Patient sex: M
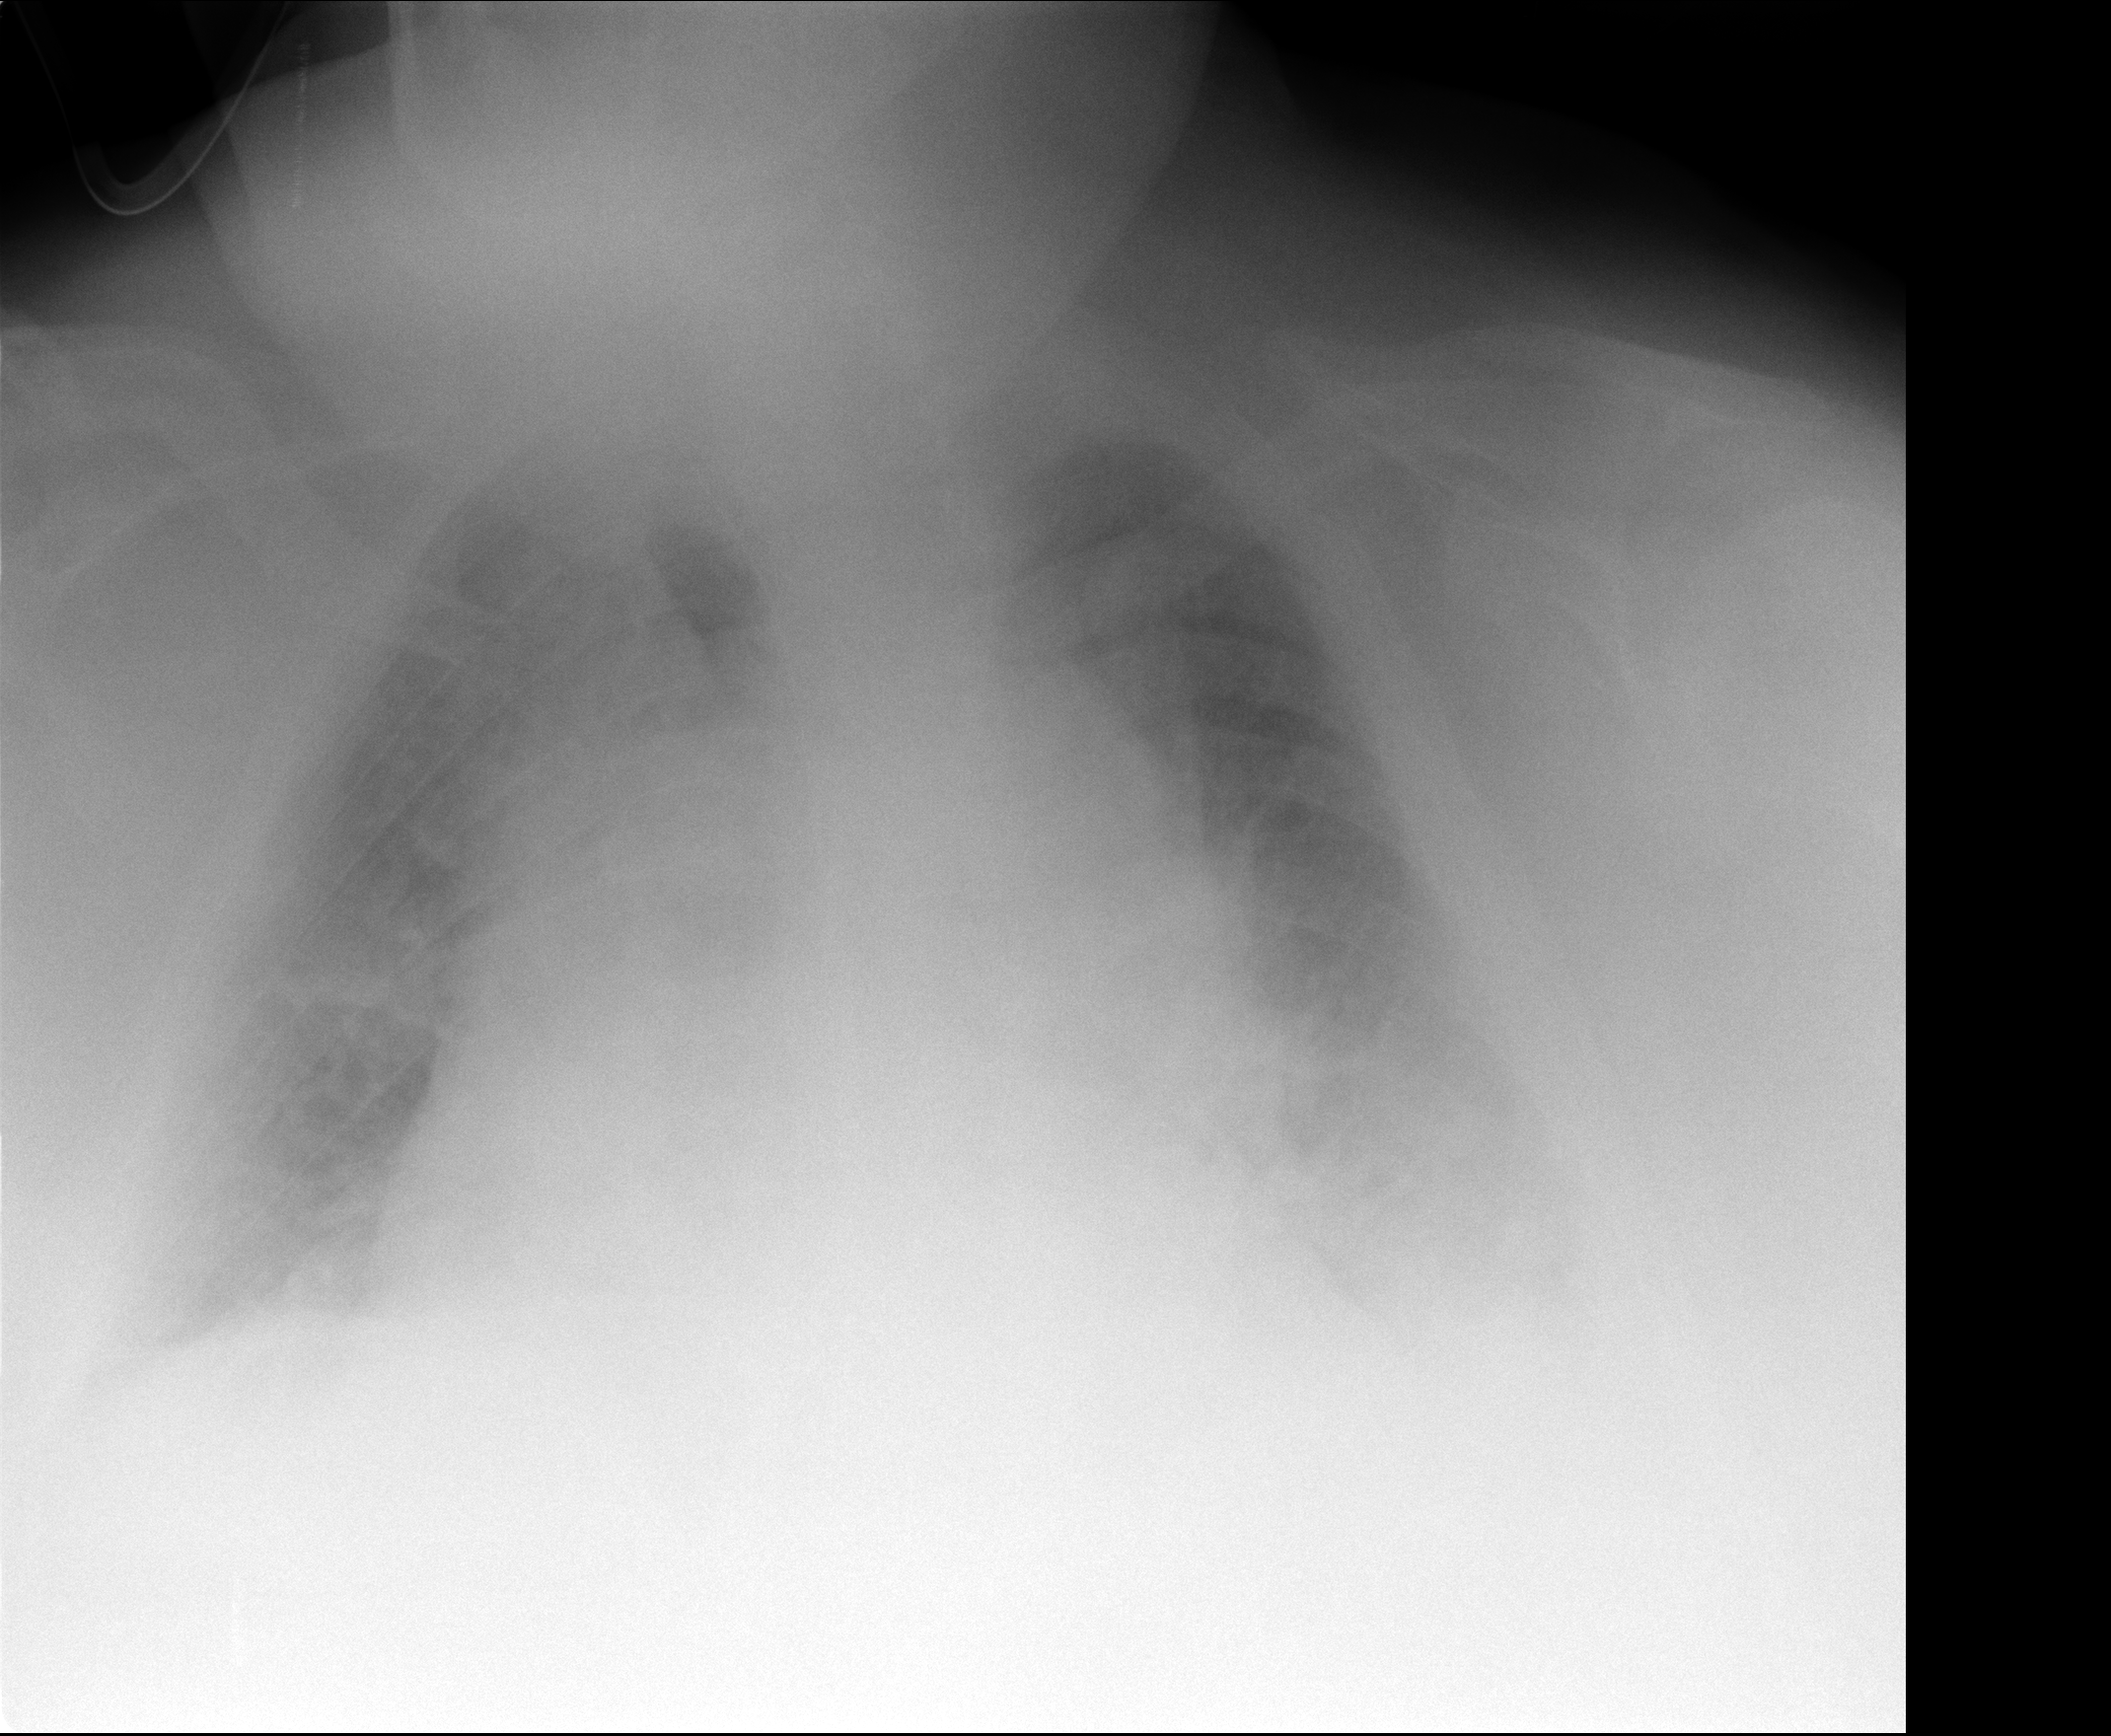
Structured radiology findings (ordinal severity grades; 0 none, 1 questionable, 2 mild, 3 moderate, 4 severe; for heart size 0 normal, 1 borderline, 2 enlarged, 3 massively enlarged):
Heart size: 0
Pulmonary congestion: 2
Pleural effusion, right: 1
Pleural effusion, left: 2
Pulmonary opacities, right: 0
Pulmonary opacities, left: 0
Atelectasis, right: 1
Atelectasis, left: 1